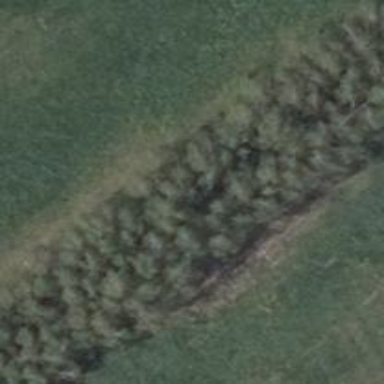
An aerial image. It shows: Row of deciduous broadleaved trees.